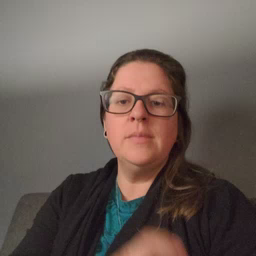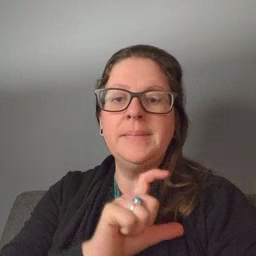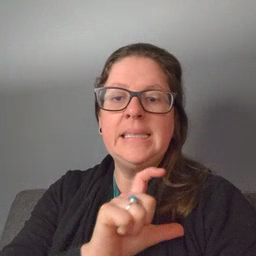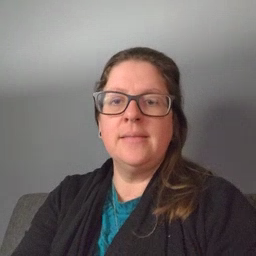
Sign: police